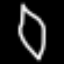
Label: leaf